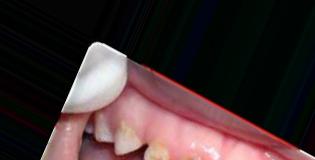
Condition: Caries